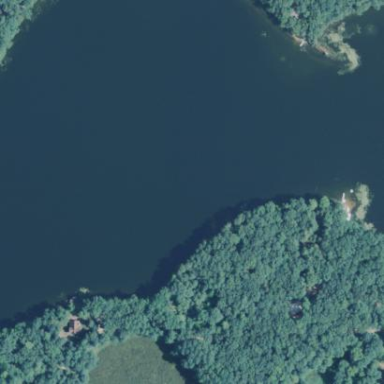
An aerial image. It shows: Beautiful lake surrounded by nature.